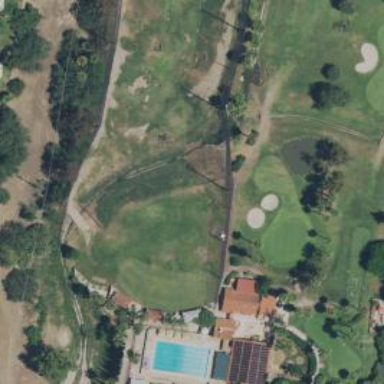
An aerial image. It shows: Path for both road and golf.